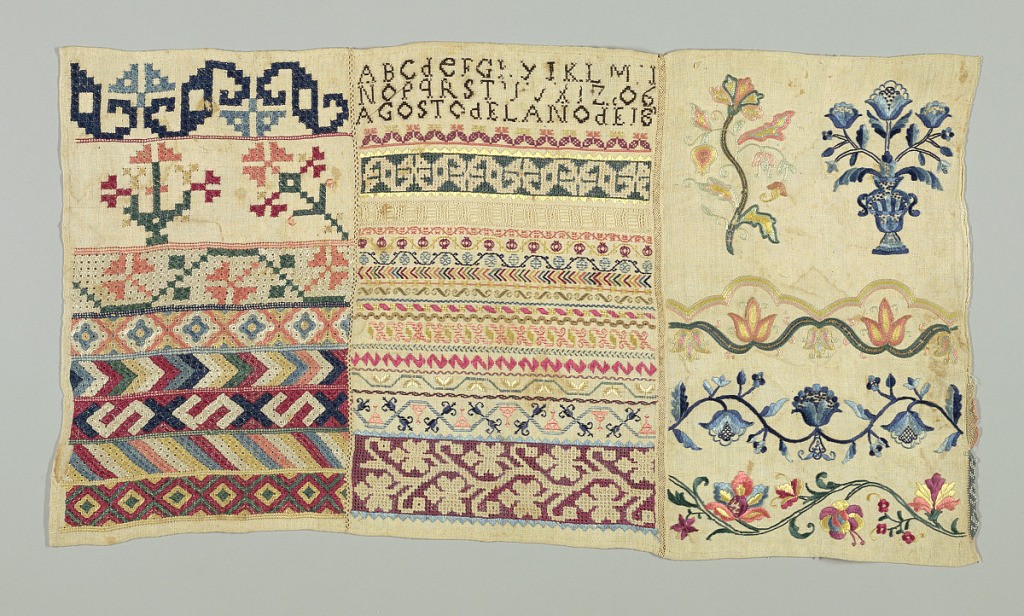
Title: Sampler
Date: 1806
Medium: silk and metal embroidery on linen foundation Technique: embroidered in stem, chain, satin, knot, double running, buttonhole, herringbone, and four-sided stitches and areas of deflected element work on plain weave foundation
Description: Three separate pieces of fabric joined with needlework.  Beads in needle lace at right.